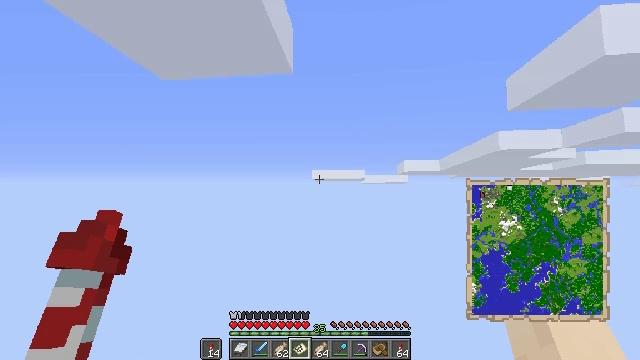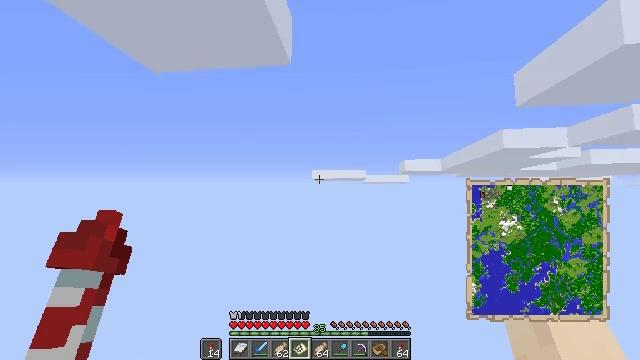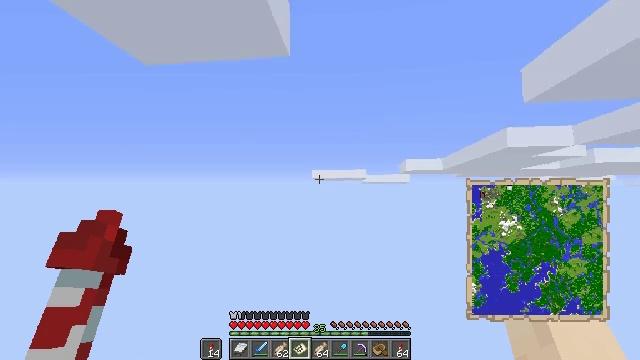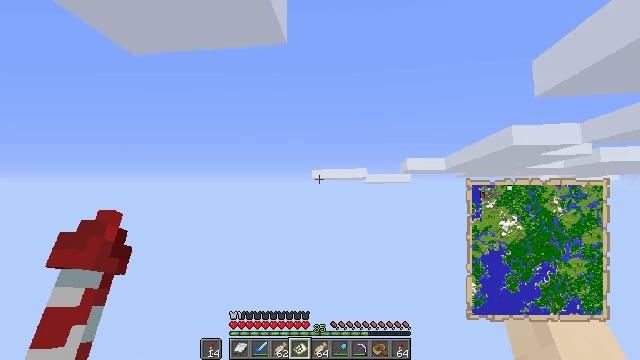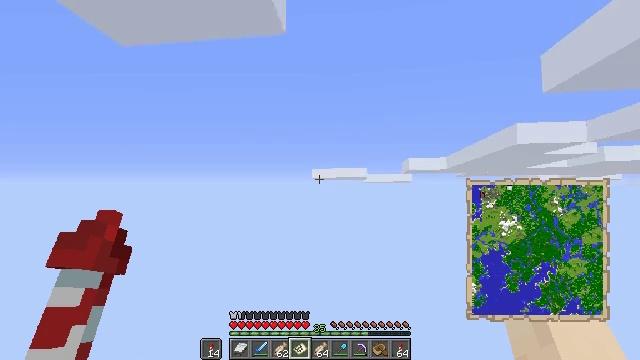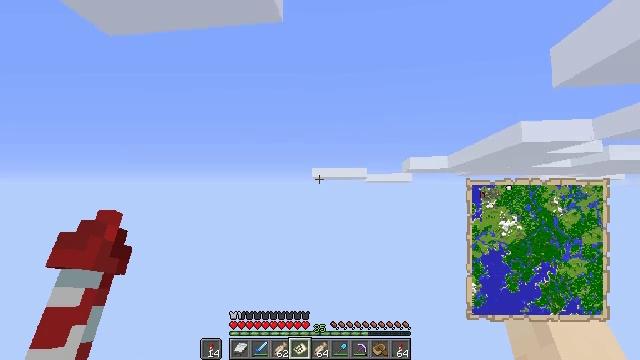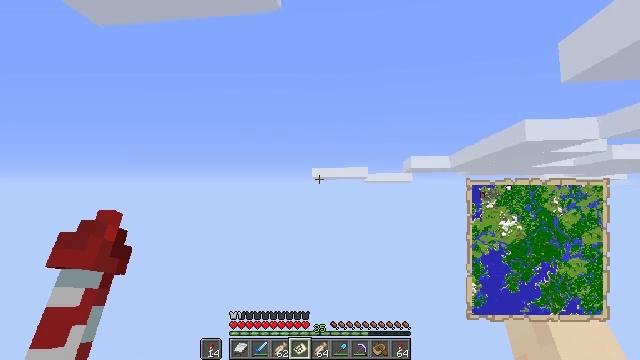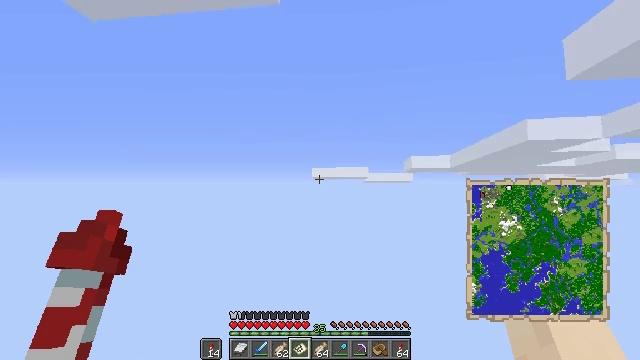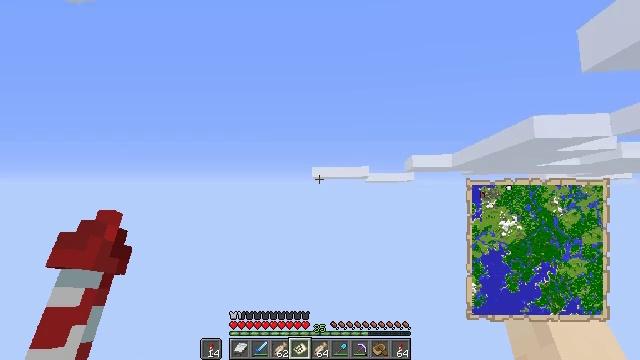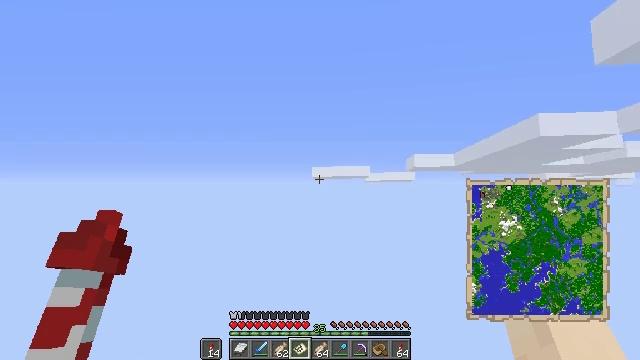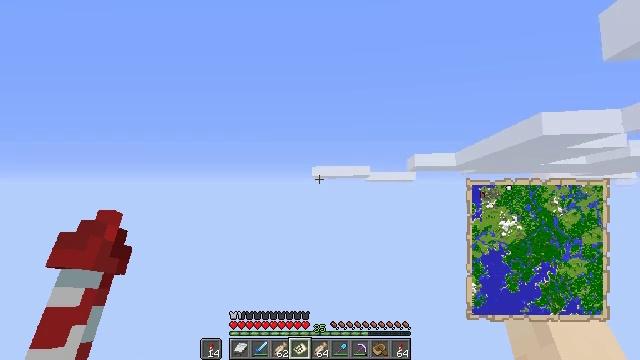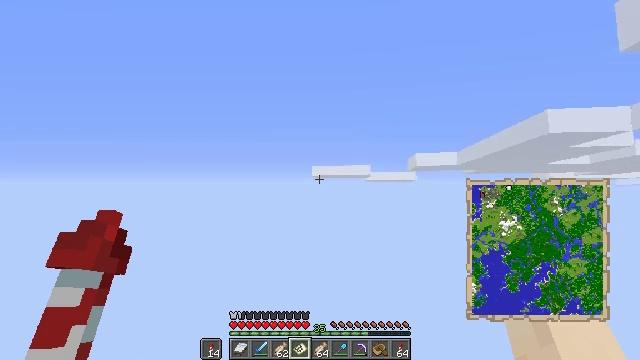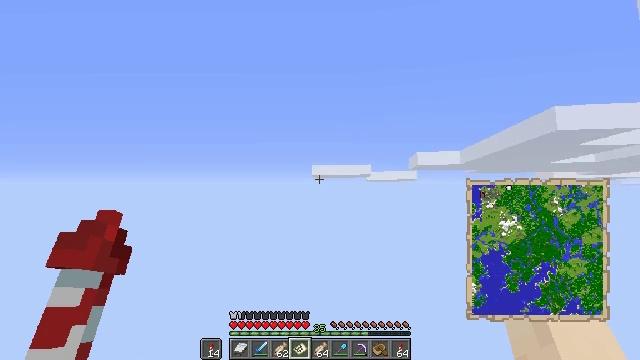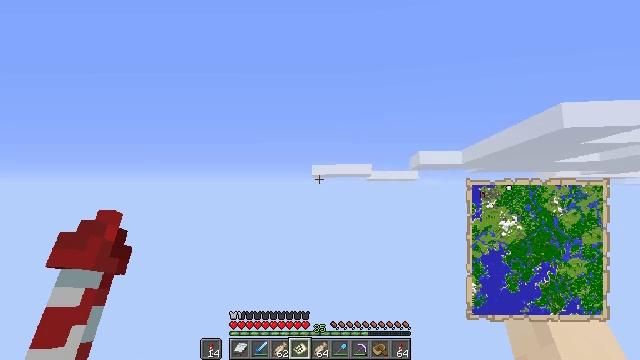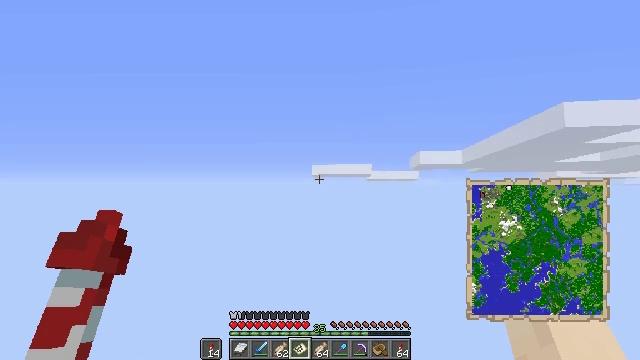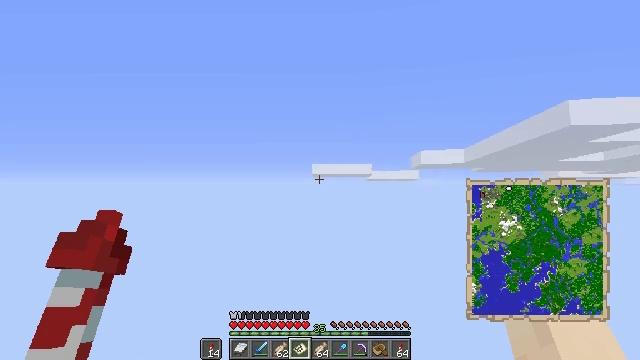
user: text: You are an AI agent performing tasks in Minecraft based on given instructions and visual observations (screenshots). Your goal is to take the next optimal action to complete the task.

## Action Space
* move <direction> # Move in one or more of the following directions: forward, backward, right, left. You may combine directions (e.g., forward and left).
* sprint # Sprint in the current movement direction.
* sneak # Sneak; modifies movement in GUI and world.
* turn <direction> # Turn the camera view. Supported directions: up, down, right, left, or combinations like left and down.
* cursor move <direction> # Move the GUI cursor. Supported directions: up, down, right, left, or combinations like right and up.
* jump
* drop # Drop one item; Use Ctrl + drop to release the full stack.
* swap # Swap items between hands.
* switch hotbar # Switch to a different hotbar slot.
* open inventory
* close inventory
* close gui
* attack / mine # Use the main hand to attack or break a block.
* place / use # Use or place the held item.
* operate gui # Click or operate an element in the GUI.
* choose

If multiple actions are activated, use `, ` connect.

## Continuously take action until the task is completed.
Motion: motion action
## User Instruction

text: Use paper and a compass to craft a map.
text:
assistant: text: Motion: no_op
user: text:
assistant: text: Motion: no_op
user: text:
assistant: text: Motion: no_op
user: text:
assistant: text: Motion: no_op
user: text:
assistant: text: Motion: no_op
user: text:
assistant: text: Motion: no_op
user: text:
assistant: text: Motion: no_op
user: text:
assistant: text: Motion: no_op
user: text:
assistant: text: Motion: no_op
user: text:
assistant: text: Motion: no_op
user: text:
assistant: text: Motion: no_op
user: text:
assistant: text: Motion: no_op
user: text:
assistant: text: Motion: no_op
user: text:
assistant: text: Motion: no_op
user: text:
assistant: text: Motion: no_op
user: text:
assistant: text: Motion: no_op
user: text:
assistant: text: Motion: no_op
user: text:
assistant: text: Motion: no_op
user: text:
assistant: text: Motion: no_op
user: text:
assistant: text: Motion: no_op
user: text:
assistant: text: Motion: no_op
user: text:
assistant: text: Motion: no_op
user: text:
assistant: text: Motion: no_op
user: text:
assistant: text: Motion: no_op
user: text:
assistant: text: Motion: no_op
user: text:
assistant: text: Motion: no_op
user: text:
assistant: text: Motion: no_op
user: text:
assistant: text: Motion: no_op
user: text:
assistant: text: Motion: no_op
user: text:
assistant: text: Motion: no_op